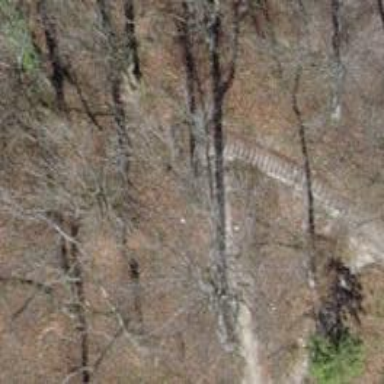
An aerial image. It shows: Road with steps.